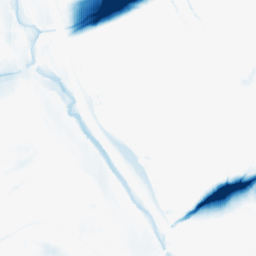
Category: morphological
Decomposition family: morphological_ellipse
Decomposition parameters: operation: closing
width: 50
height: 10
Upsampling method: fft_zeropad
Upsampling parameters: scale: 8
Upsampling scale: 8